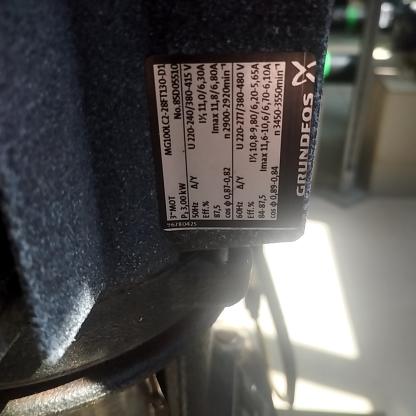
Klasa: tabliczka-znamionowa